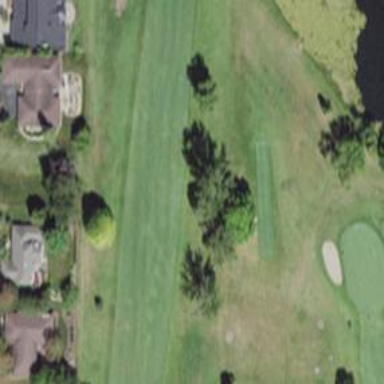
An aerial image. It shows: Golf hole.